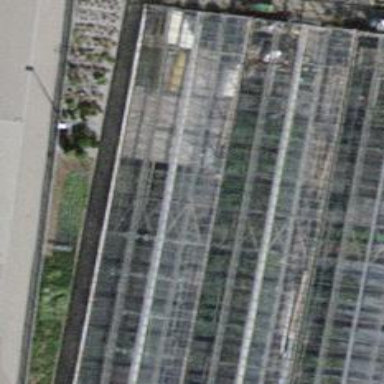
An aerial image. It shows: Greenhouse.